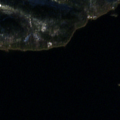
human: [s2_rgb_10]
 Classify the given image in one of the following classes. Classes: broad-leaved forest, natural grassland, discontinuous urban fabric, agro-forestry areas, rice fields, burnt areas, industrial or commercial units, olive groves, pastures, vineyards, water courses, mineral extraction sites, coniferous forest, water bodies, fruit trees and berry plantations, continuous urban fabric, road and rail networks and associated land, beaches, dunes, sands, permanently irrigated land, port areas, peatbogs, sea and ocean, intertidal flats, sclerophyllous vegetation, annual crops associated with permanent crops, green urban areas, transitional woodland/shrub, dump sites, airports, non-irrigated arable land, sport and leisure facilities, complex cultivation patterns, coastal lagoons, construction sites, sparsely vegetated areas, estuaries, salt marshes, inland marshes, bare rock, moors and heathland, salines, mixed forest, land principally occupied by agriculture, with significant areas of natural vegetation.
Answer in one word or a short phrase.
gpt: coniferous forest, water bodies